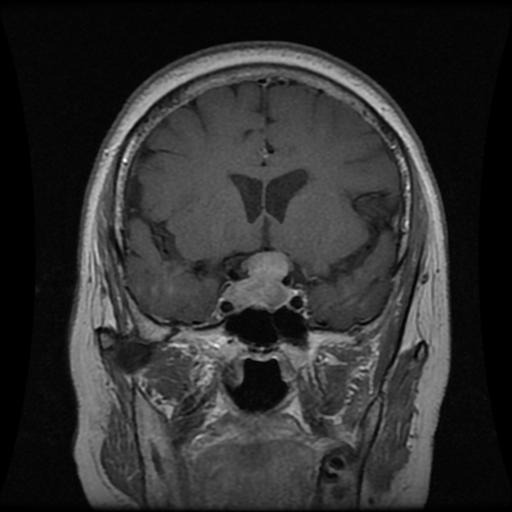
Label: pituitary